Question:
How can i make the checkbox as like the image in android. can anyone help me?
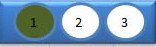
Answer: In you 'res/drawable' folder, create '"custom_checkbox.xml"'
'''
<selector xmlns:android="http://schemas.android.com/apk/res/android" >
<item android:drawable="@drawable/cbox" android:state_checked="false"/>
<item android:drawable="@drawable/cbox_selected" android:state_checked="true"/>
<item android:drawable="@drawable/cbox"/>
</selector>
'''
In you 'res/drawable-hdpi' folder, paste two files named "cbox.png(which is unselected image of checkbox) and cbox_selected.png(which is selected Image of checkbox)"
Now in you checkbox declaration
'''
<CheckBox
android:layout_width="match_parent"
android:layout_height="wrap_content"
android:button="@drawable/custom_checkbox" />
'''